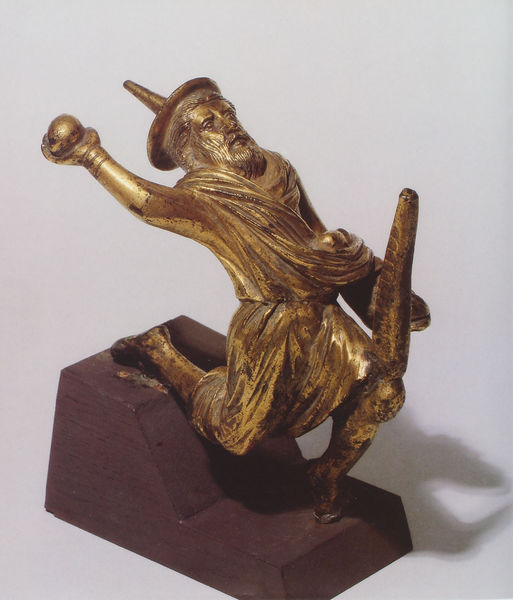
Titel: Steinigender Jude
Standort: Halberstadt, Dom (EU - D - Sachsen-Anhalt)
Schlagwörter: weiss, bart, gewand, treppe, hat, steps, dress, face, gold, nose, old, robe, metall, armband, hand, wood, greek, man, rock, head, eyes, male, metal, stand, beard, fall, falling, sculpture, statue, balls, legs, figure, stolpern, bronze, pedestal, ball, base, throw, weapon, kneel, block, throwing, lädiert, slingshot